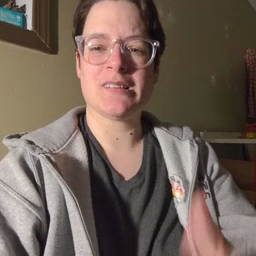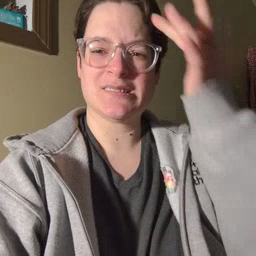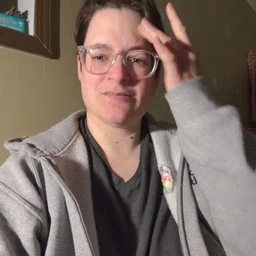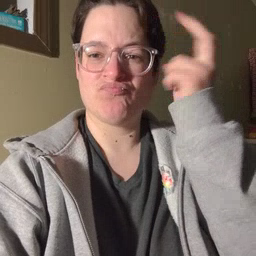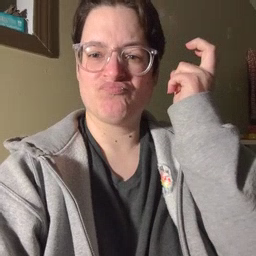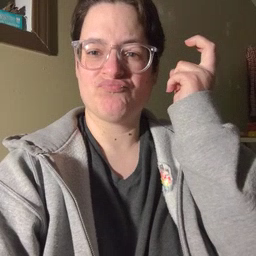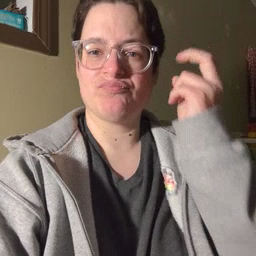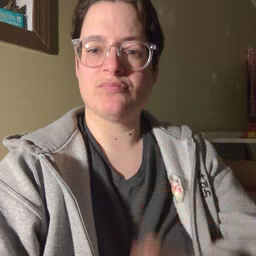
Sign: sick